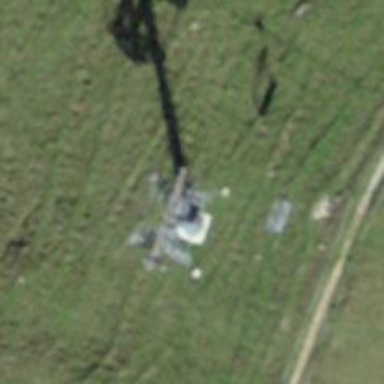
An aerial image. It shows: Pylon for aerialway.